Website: walmart
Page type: gifting
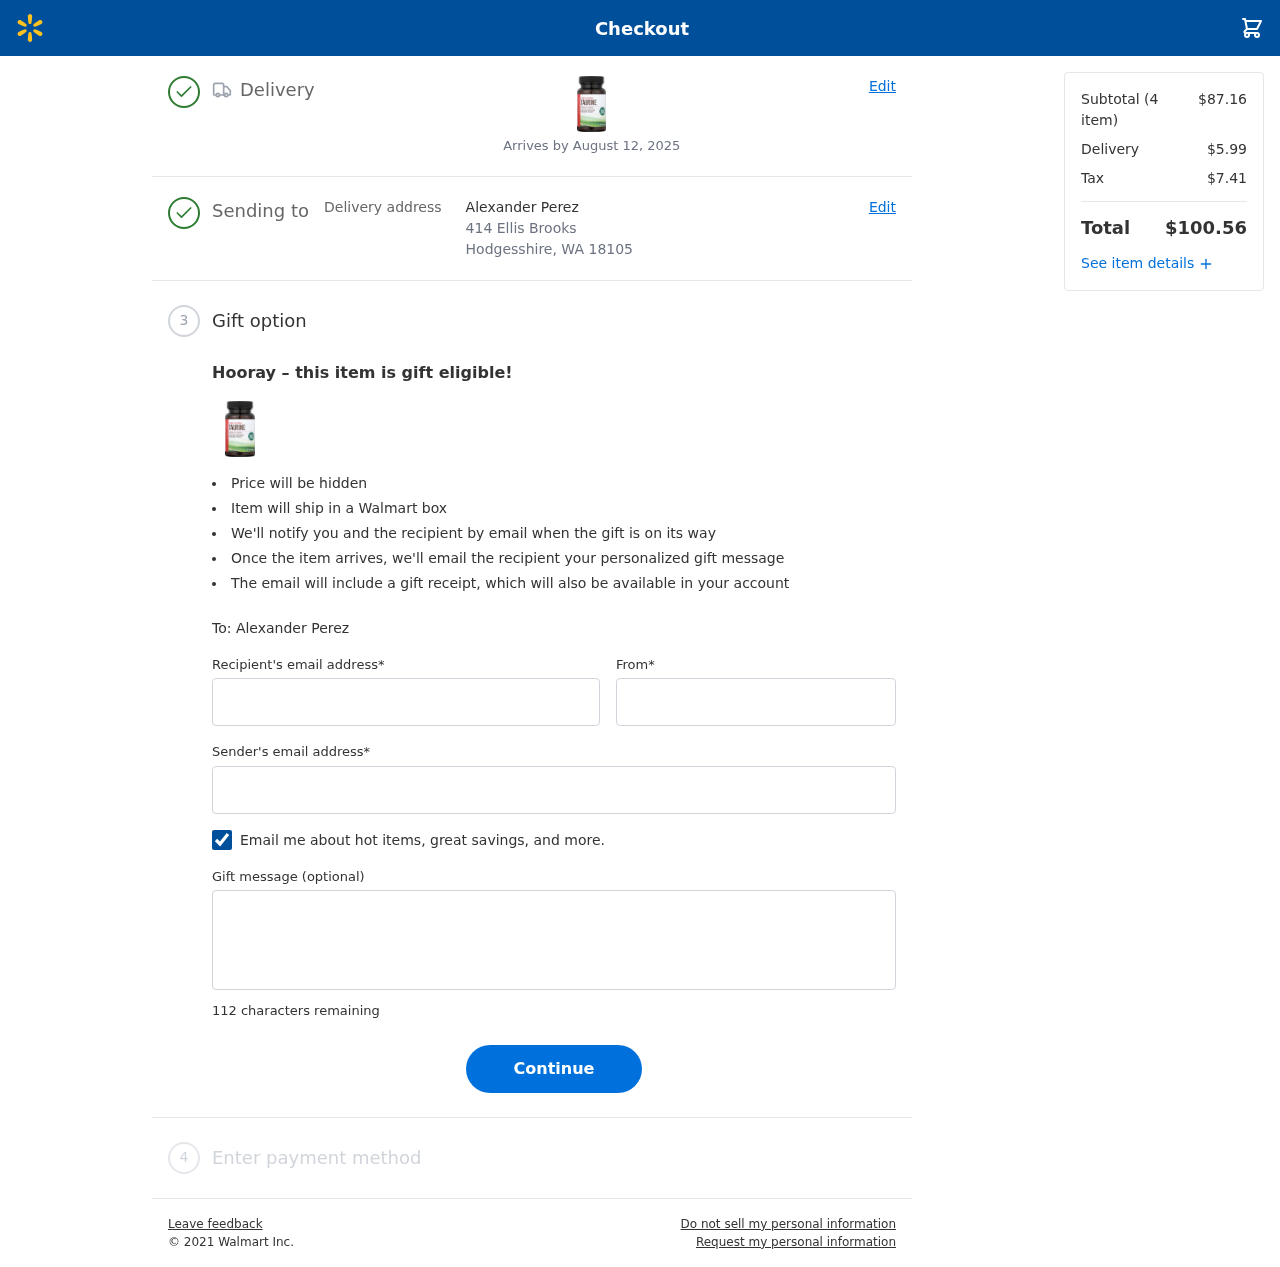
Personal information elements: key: PII_CITY_STATE_ZIP
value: Hodgesshire, WA 18105
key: PII_EMAIL
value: lgeorge@hotmail.com
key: PII_FIRSTNAME
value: Lindsay
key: PII_GIFT_EMAIL
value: alexanderperez@gmail.com
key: PII_GIFT_FULLNAME
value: Alexander Perez
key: PII_GIFT_MESSAGE
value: Happy birthday, Alex! I thought you’d enjoy these little boosts—perfect for keeping you energized during those long workdays. Here’s to another year of adventures and good vibes!
Lindsay
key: PII_STREET
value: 414 Ellis Brooks
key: PII_GIFT_FIRSTNAME
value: Alexander
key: PII_GIFT_LASTNAME
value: Perez
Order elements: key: ORDER_DELIVERY_DATE
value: Arrives by August 12, 2025
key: ORDER_NUM_ITEMS
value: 4
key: ORDER_SUBTOTAL
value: $87.16
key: ORDER_SHIPPING_COST
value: $5.99
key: ORDER_TAX
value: $7.41
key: ORDER_TOTAL
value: $100.56